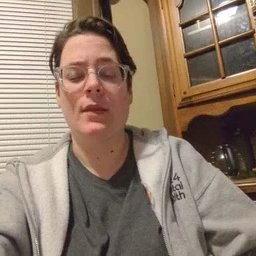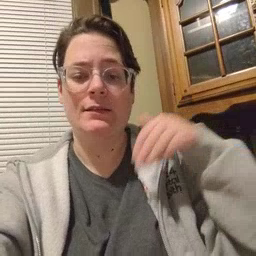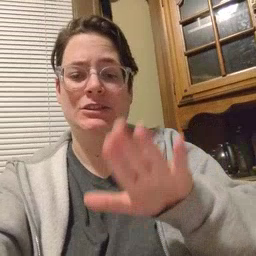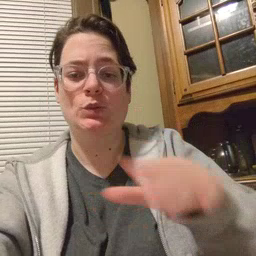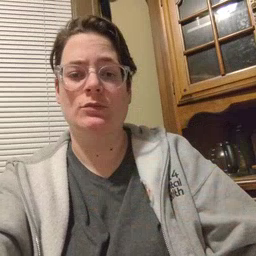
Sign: into